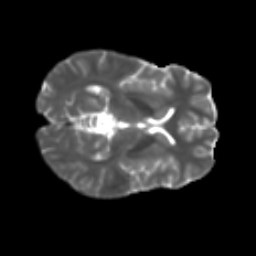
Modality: T2w
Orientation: axial
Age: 23
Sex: female
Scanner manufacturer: ge
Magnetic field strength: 3 T
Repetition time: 7.8 s
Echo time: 0.0606 s